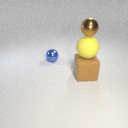
large brown rubber cube below large yellow rubber sphere